Question: I searched a lot on Stack Overflow and followed the answer given <URL>.
But I am still getting 'IllegalArgumentException : input==null!' for the following lines:
'''
BufferedImage image=ImageIO.read(this.getClass().getResource("/images/bg.jpg"));
ImageIcon logo=new ImageIcon(ImageIO.read(this.getClass().getResource("/images/tucan.png")));
'''
I tried everything but still no success. My directory structure is this:
News -->res-->images-->bg.jpg,tucan.png

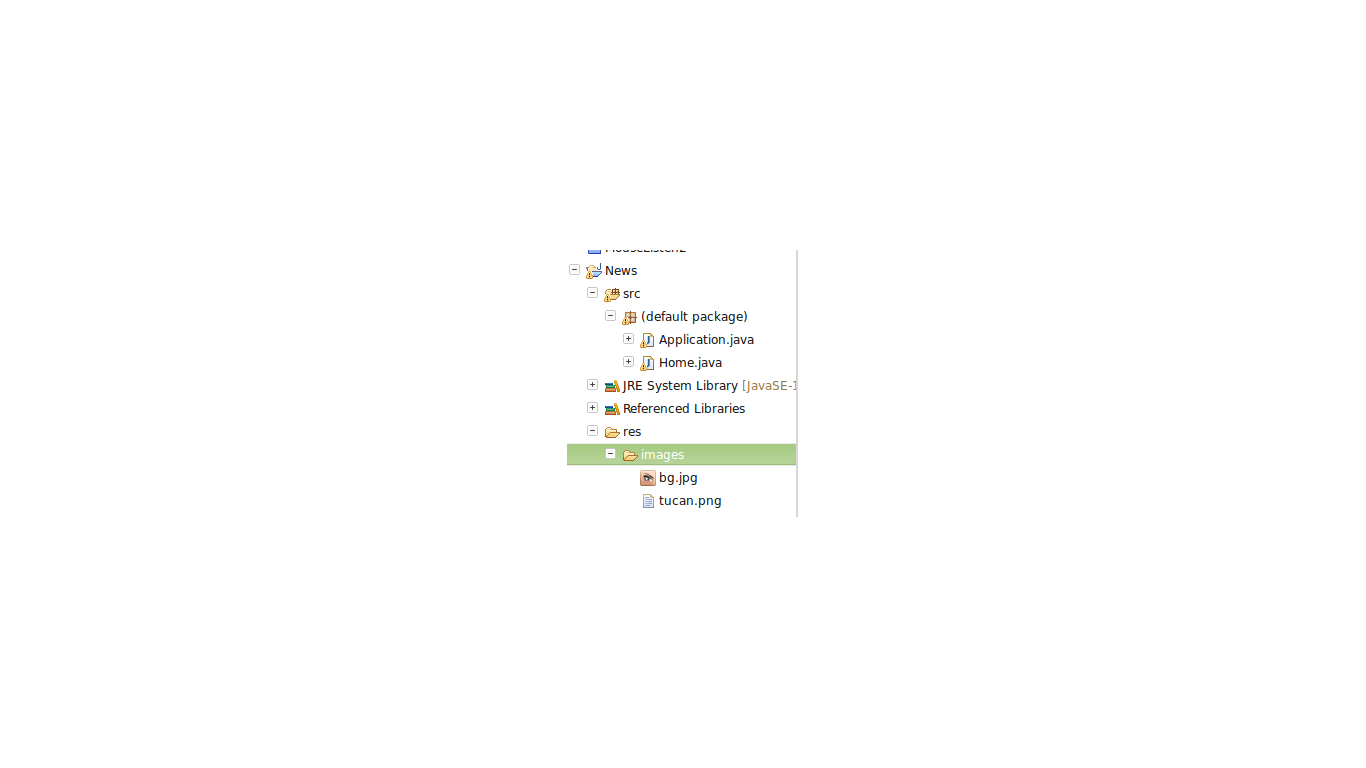
Answer: You have to add your 'res' folder to the list of 'source folders'.
Right Click -> Build Path -> Use as source folder
If you don't, then Eclipse won't copy the folder into the output folder and you can't access them in the way you tried to do.